Question: '''
<?
$DBAlanadi = "SELECT * FROM Alanadi";
$ACAlanadi = mysql_query($DBAlanadi);
$TotalAlanadi = mysql_num_rows($ACAlanadi);
$Alanadi = mysql_fetch_object($ACAlanadi);
if($TotalAlanadi!=0):
while( $Fiyat=$Alanadi ):
echo '<a>'.$Fiyat->fiyat.'</a>';
endwhile;
endif;
mysqli_free_result($Alanadi); ?>
'''

line 1 is only endlessly turning
but
I want
40 TL 35 TL 50 TL
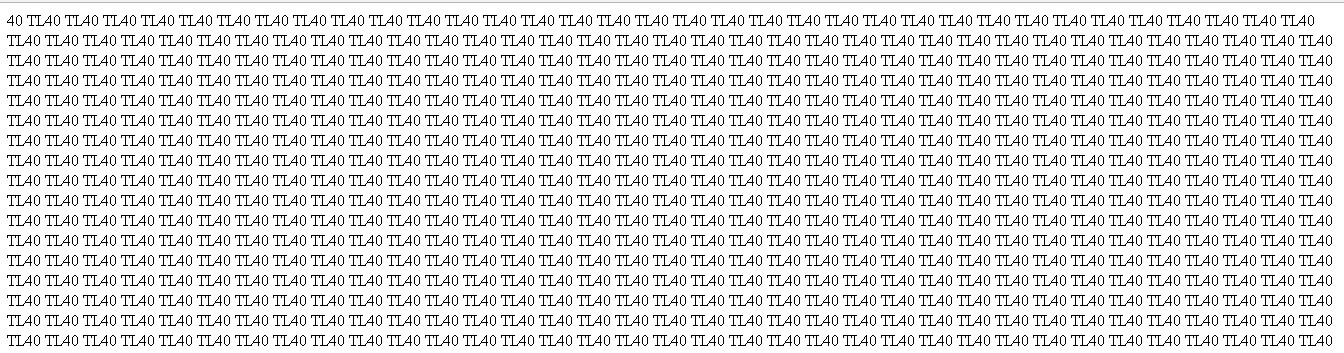
Answer: You need to call 'mysql_fetch_object()' each time through the loop. Otherwise you're just processing the first row over and over.
'''
<?
$DBAlanadi = "SELECT * FROM Alanadi";
$ACAlanadi = mysql_query($DBAlanadi);
$TotalAlanadi = mysql_num_rows($ACAlanadi);
if($TotalAlanadi!=0):
while( $Fiyat= mysql_fetch_object($ACAlanadi) ):
echo '<a>'.$Fiyat->fiyat.'</a>';
endwhile;
endif;
mysql_free_result($Alanadi);
?>
'''
BTW, the 'mysql' extension has been deprecated for many years, and has been totally removed from the current version of PHP. You should convert to 'mysqli' or 'PDO' as soon as possible.
And you can't call 'mysqli_free_result' when the result is from 'mysql', you have to use 'mysql_free_result'.
See <URL>